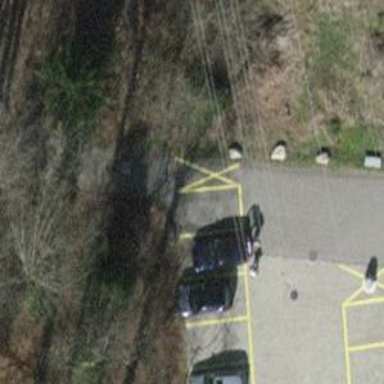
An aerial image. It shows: Block barrier.